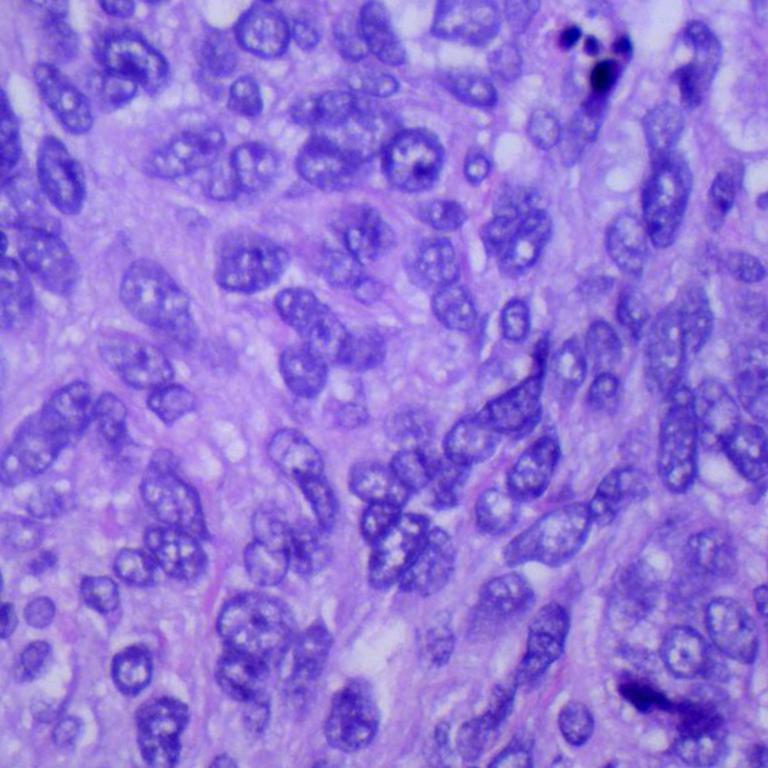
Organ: lung
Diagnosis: squamous carcinomas